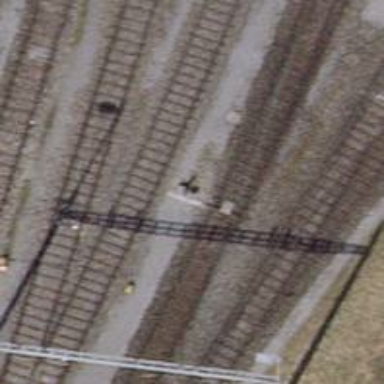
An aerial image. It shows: Railway switch.